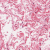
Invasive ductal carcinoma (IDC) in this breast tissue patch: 0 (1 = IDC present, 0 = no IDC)